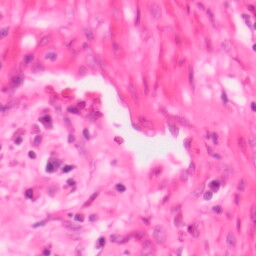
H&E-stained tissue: Colon